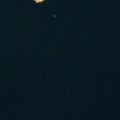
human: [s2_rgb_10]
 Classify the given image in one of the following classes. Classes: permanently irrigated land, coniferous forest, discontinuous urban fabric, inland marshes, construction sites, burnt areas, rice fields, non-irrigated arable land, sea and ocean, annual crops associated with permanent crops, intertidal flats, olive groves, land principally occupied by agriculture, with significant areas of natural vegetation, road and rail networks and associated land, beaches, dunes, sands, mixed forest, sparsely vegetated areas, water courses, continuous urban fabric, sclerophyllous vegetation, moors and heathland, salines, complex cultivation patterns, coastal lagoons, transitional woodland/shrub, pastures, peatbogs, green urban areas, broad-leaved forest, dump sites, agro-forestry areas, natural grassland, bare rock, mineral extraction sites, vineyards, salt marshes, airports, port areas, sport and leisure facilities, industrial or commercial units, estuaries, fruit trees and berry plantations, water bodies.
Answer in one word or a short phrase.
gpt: sea and ocean